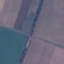
Land use / land cover class: AnnualCrop